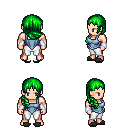
a pixel art fantasy rpg character, male body template, human, light skin, blue vest, white pants, green right-swept hairstyle, white cloth bracers, gray slippers, four views (front, back, left, right), 2x2 character sprite sheet, small pixel art, hard edges, no anti-aliasing